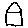
Label: house